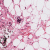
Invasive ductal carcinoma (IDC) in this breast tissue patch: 1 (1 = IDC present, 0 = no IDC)